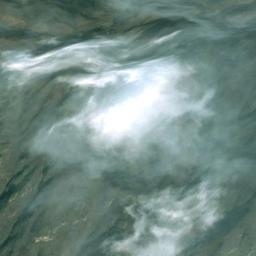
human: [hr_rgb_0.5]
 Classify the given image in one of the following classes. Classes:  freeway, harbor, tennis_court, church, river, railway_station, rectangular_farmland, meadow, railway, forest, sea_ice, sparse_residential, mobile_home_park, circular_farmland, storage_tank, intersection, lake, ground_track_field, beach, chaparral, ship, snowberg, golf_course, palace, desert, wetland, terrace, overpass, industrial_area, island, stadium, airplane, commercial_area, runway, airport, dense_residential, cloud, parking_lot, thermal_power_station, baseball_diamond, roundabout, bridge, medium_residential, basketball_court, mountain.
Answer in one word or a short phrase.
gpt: cloud